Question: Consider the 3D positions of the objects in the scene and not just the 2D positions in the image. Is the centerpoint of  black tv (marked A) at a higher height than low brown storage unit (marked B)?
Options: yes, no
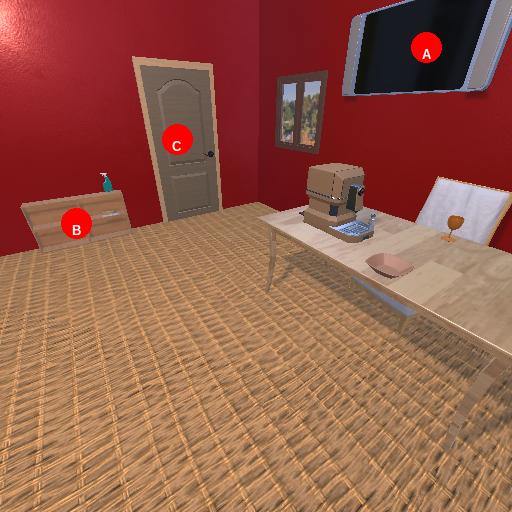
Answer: yes